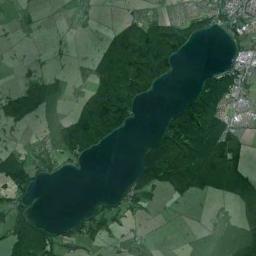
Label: lake